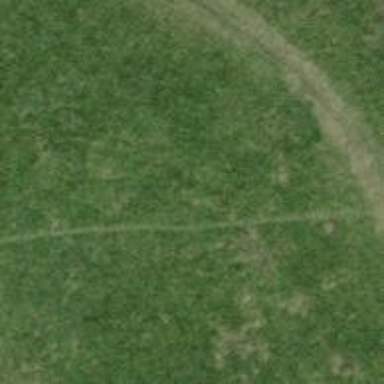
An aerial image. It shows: Grass path.